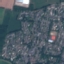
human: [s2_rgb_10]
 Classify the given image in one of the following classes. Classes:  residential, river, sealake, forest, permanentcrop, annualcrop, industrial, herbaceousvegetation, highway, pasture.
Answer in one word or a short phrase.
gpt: Residential